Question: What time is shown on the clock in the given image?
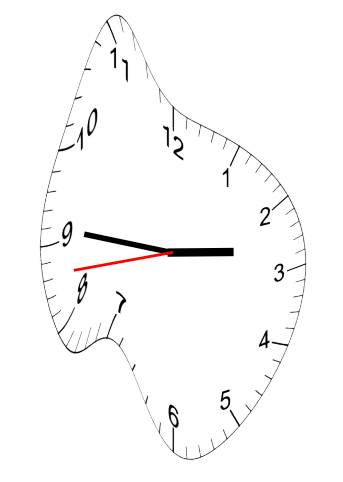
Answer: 02:45:43